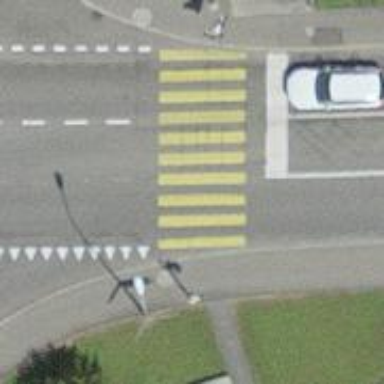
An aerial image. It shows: Crossing with traffic signals.